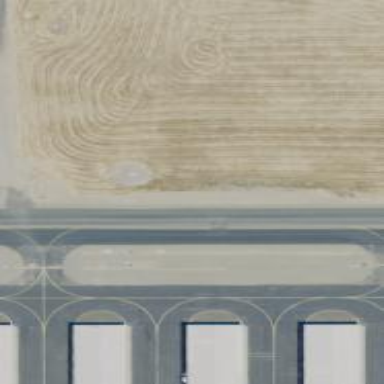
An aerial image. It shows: Image showing helipad at airport.